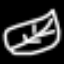
Label: leaf